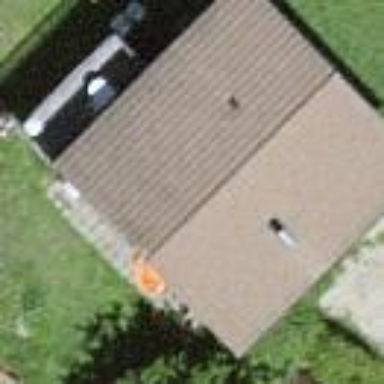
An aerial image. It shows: Simple house.